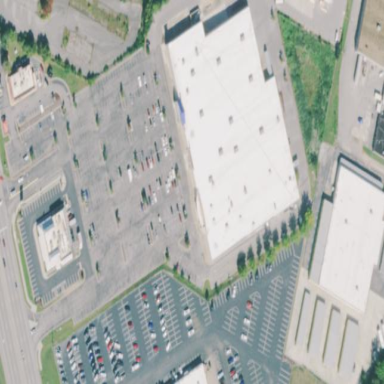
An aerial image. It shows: Retail building.